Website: macys
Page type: billing-address
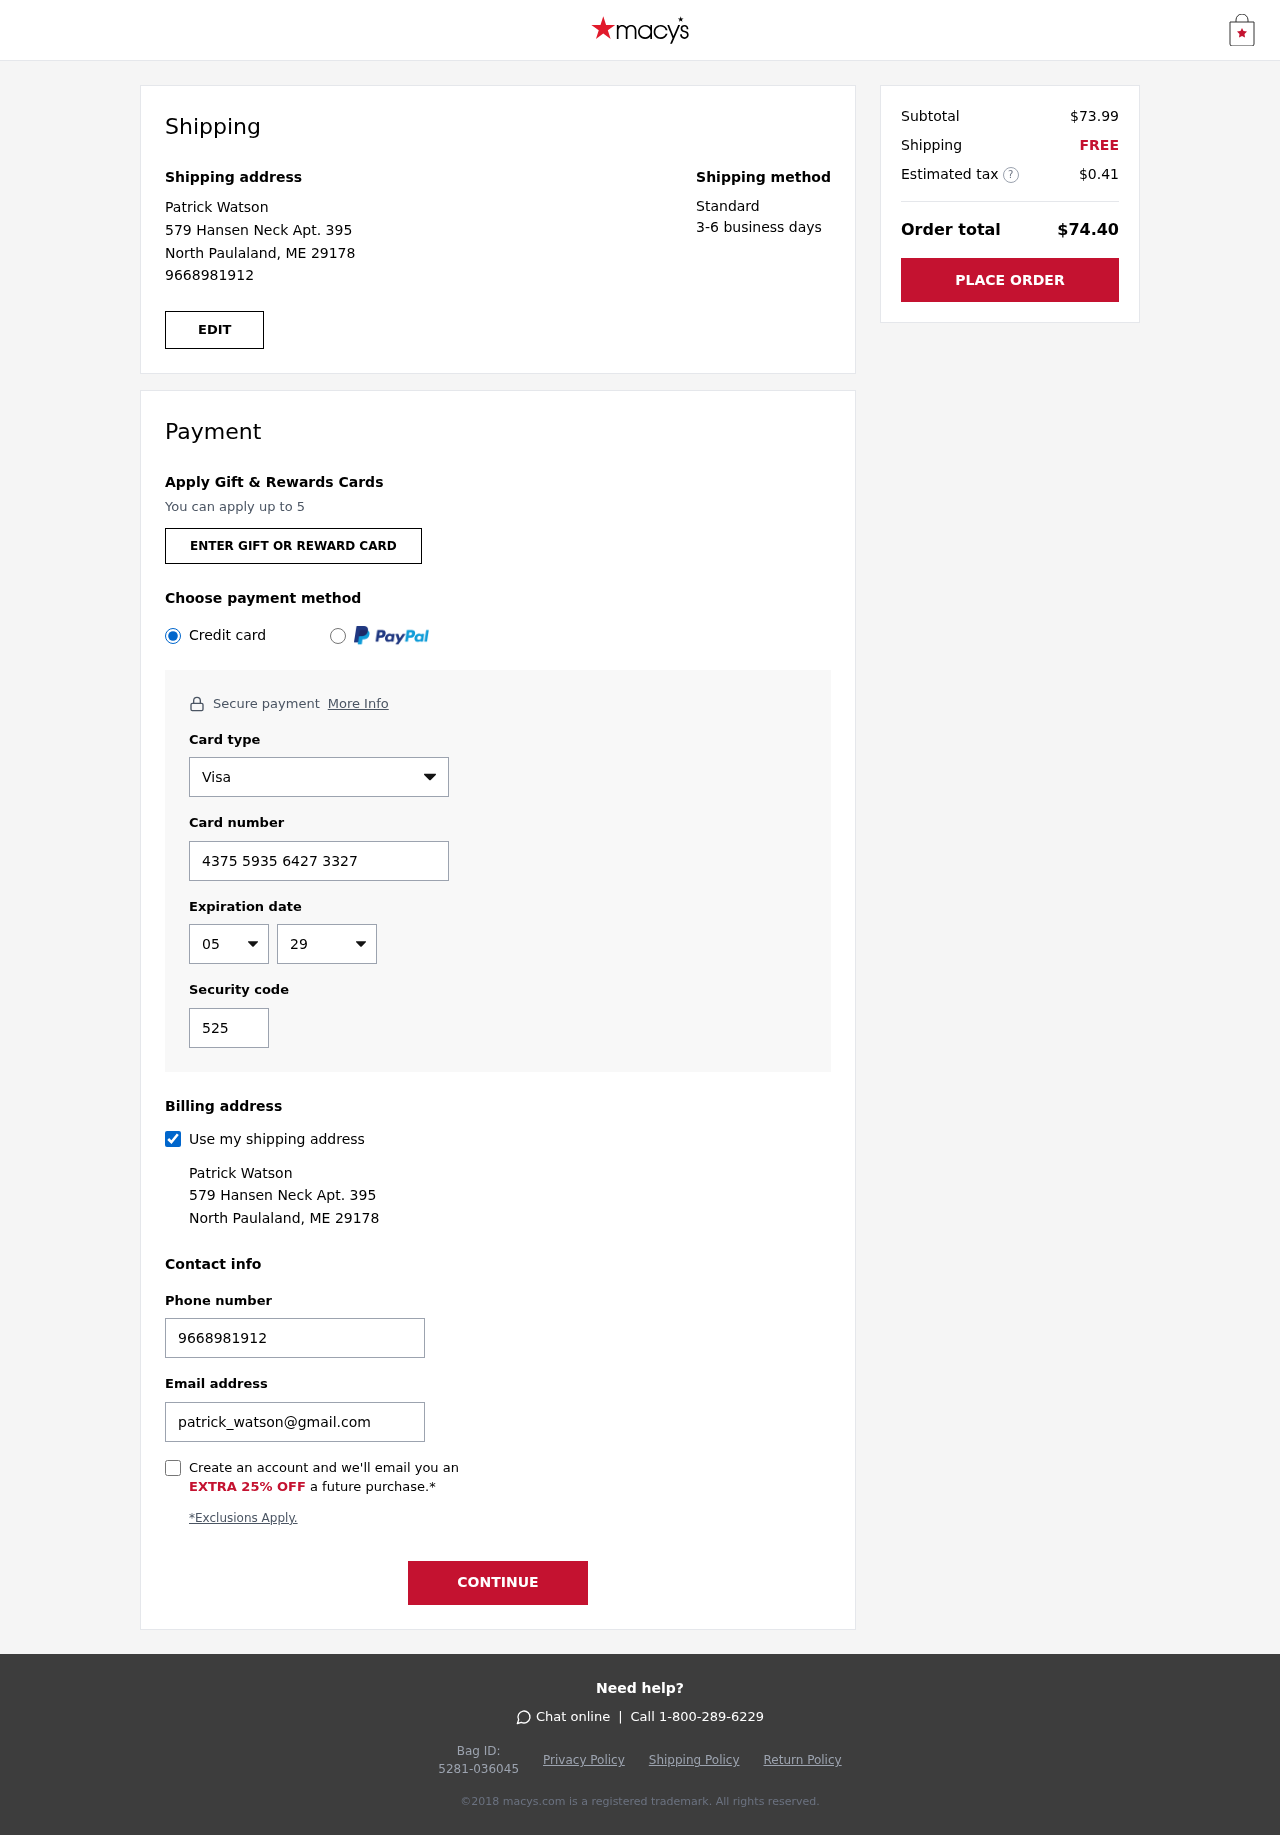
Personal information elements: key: PII_CARD_CVV
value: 525
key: PII_CARD_EXPIRY_MONTH
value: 05
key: PII_CARD_EXPIRY_YEAR
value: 29
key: PII_CARD_NUMBER
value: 4375 5935 6427 3327
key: PII_CARD_TYPE
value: Visa
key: PII_EMAIL
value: patrick_watson@gmail.com
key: PII_FULLNAME
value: Patrick Watson
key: PII_PHONE
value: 9668981912
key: PII_STREET
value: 579 Hansen Neck Apt. 395
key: PII_CITY_STATE_ZIP
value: North Paulaland, ME 29178
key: PII_FIRSTNAME
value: Patrick
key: PII_LASTNAME
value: Watson
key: PII_FULLNAME2
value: Patrick Watson
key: PII_FULLNAME3
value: Patrick Watson
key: PII_FIRSTNAME2
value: Patrick
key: PII_FIRSTNAME3
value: Patrick
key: PII_LASTNAME2
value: Watson
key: PII_LASTNAME3
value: Watson
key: PII_FIRSTNAME_DERIVED
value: Patrick
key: PII_LASTNAME_DERIVED
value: Watson
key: PII_FULLNAME_DERIVED
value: Patrick Watson
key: PII_NAME_FULL_DERIVED
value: Patrick Watson
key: PII_PHONE2
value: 9668981912
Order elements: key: ORDER_SUBTOTAL
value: $73.99
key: ORDER_SHIPPING_COST
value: FREE
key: ORDER_TAX
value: $0.41
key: ORDER_TOTAL
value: $74.40